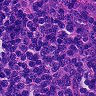
Metastatic tissue present: no